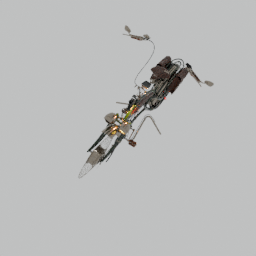
Label: mechanical